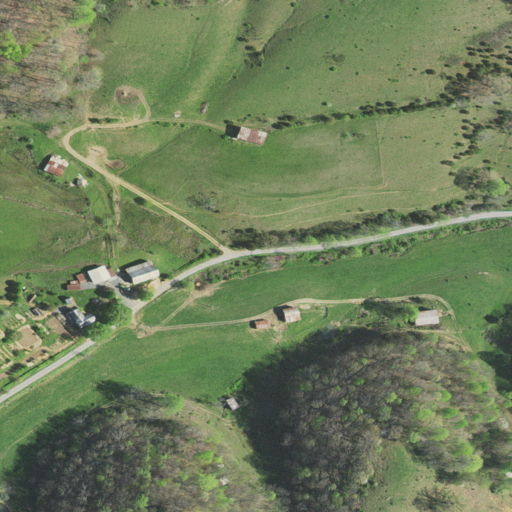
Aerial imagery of valley in Virginia named Purchase Valley containing pasture, deciduous forest, grassland, mixed forest, open development, low intensity development, and herbaceous wetlands